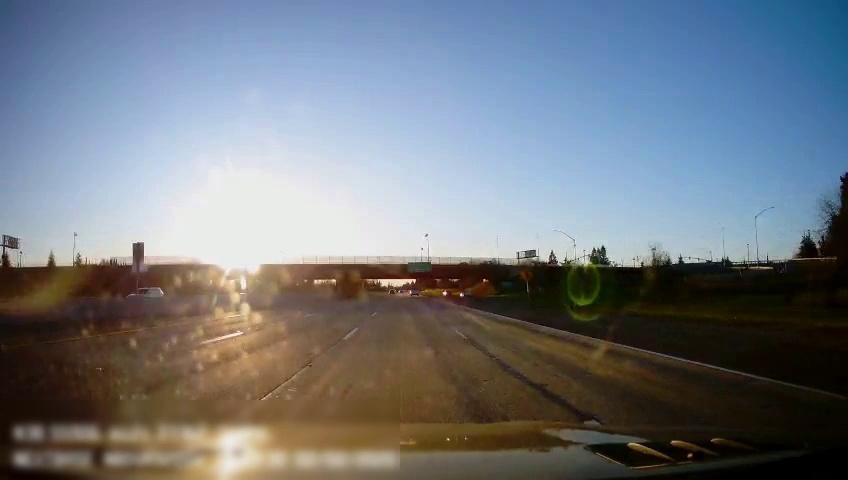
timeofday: Day
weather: Sunny
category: Drivable Space
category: Vehicles | Truck
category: Vehicles | Car
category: Vehicles | Car
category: Vehicles | SUV
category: Lanes | Alternate Lane
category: Lanes | Alternate Lane
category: Lanes | Current Lane
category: Lanes | Current Lane
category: Lanes | Alternate Lane
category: Traffic | Signs
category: Traffic | Signs
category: Traffic | Signs